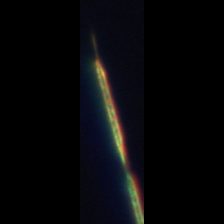
Taxon: Rhizosolenia_Proboscia
Group: Diatoms